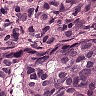
Metastatic tissue present: yes